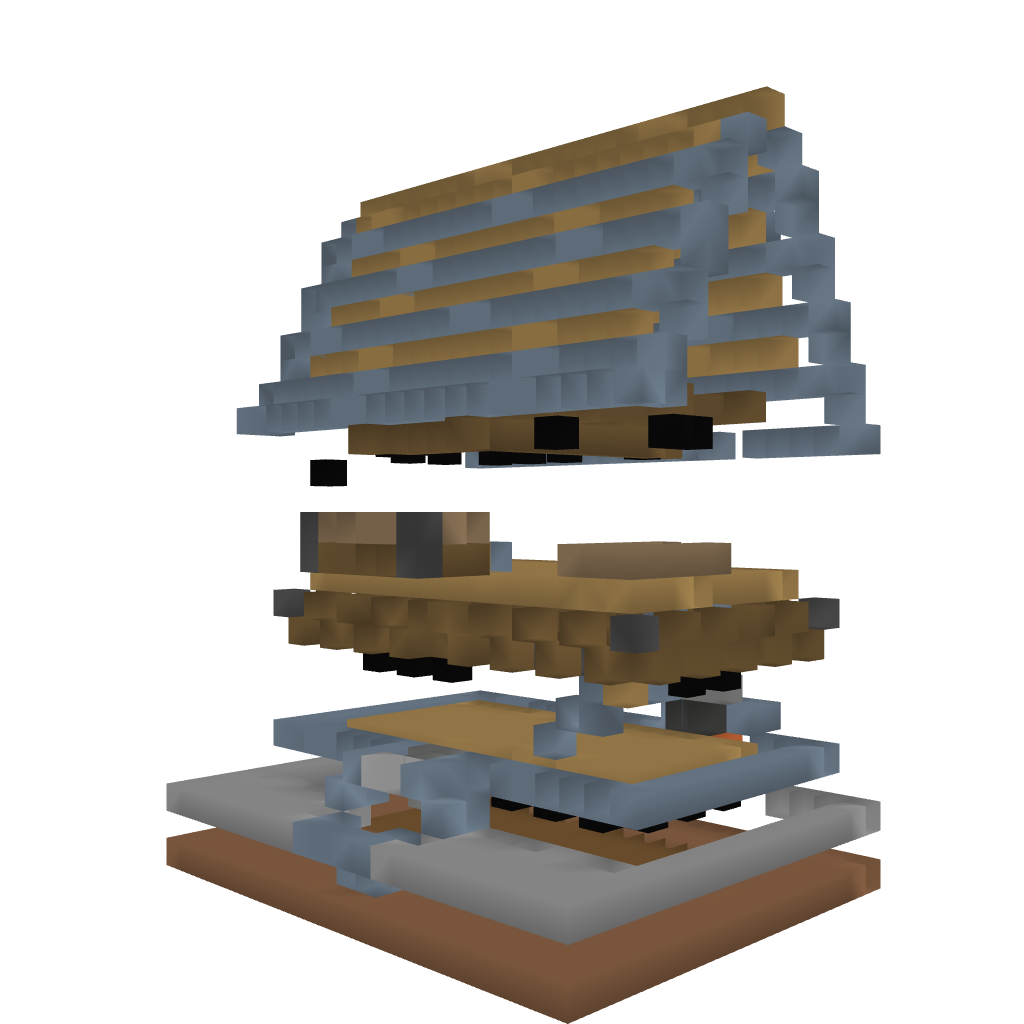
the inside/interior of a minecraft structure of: Robin's Medieval House